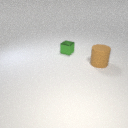
small green metal cube behind large brown rubber cylinder